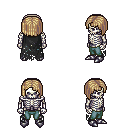
a pixel art fantasy rpg character, male body template, skeleton, black tattered cape, teal pants, white blonde pageboy hairstyle, metal boots, four views (front, back, left, right), 2x2 character sprite sheet, small pixel art, hard edges, no anti-aliasing